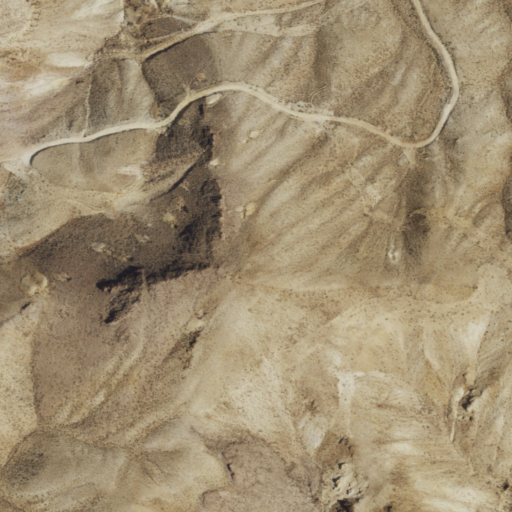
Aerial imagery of mountain in Nevada named Kwe'na'a containing shrub and barren land